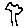
Label: tree